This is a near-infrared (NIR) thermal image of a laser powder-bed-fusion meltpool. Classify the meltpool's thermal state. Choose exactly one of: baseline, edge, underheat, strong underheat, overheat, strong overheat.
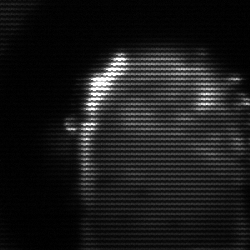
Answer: baseline